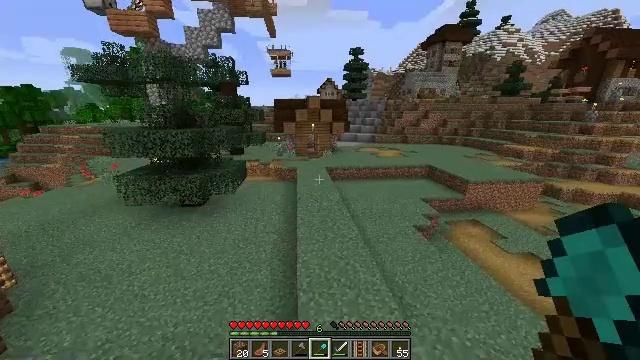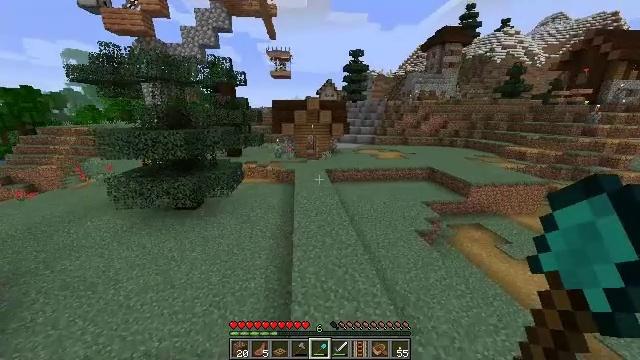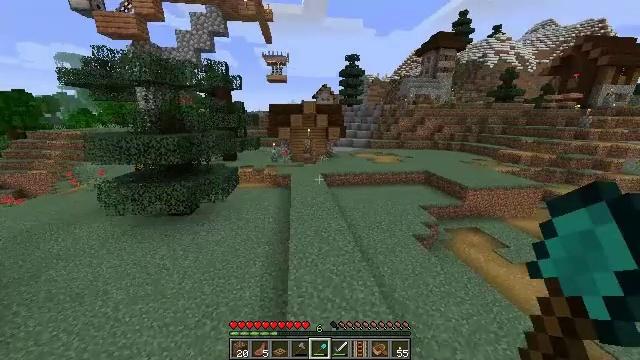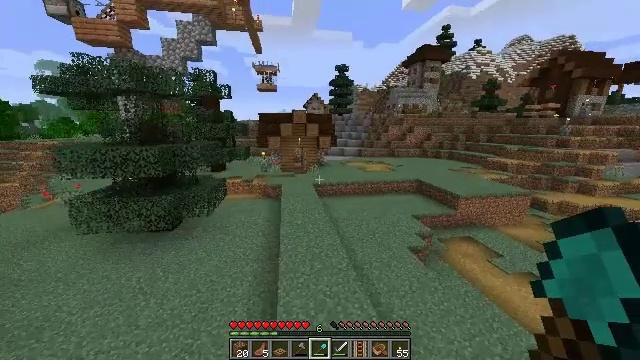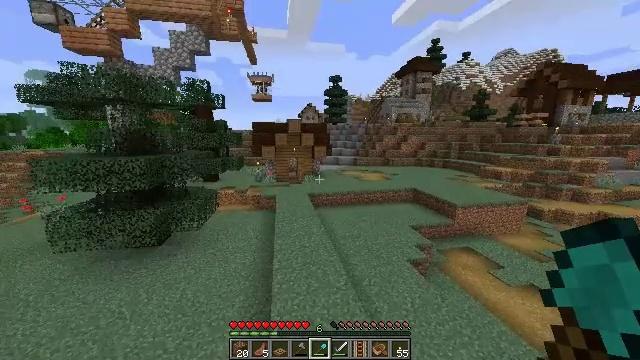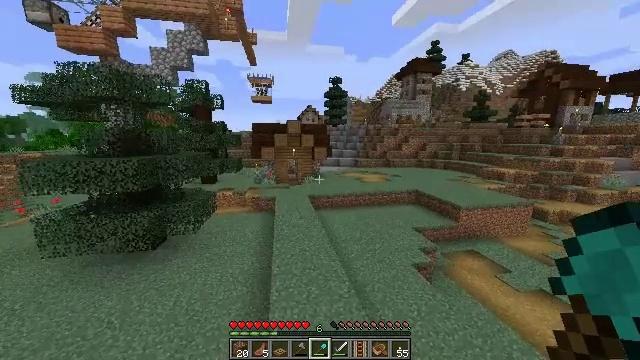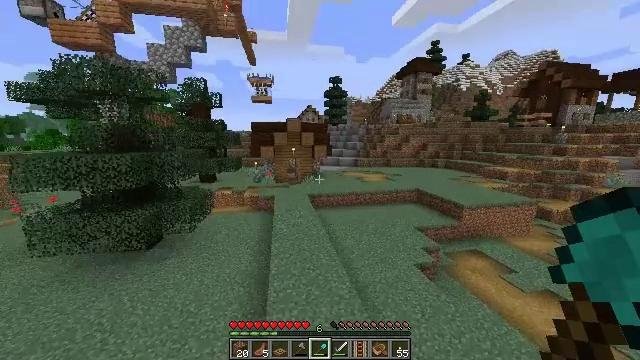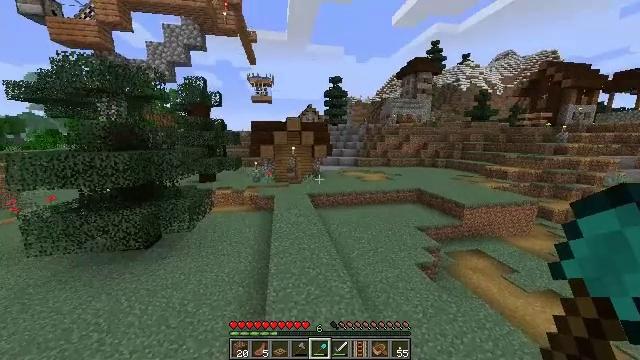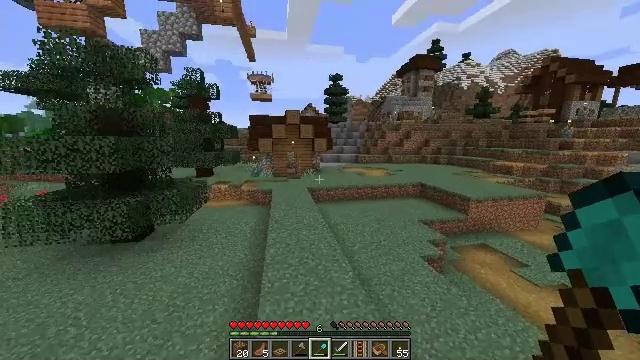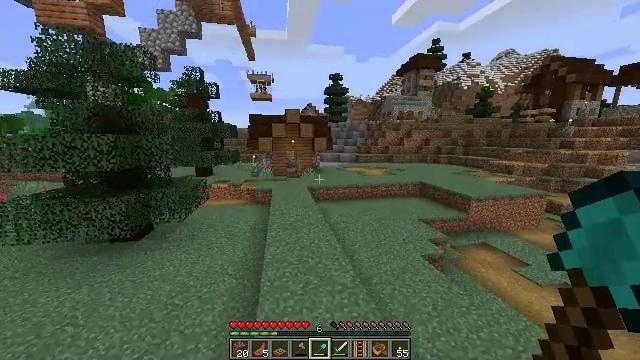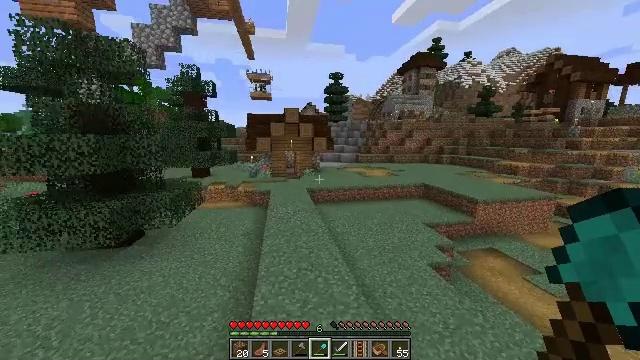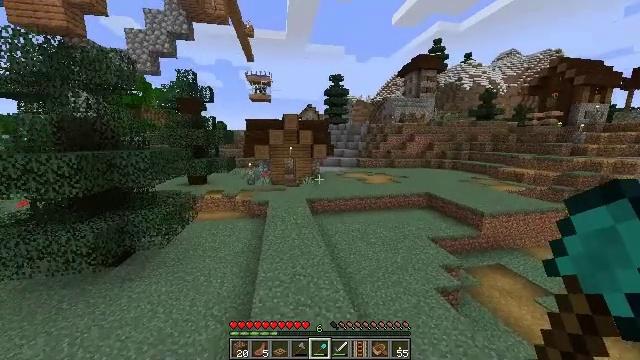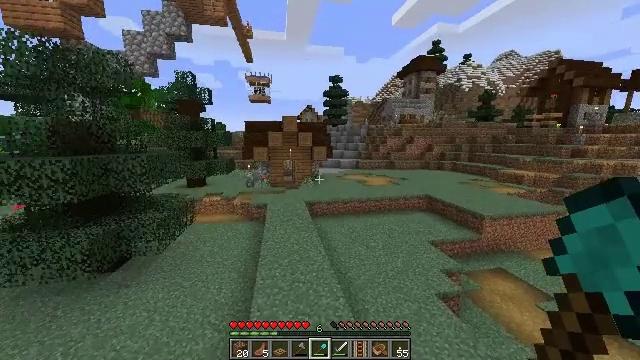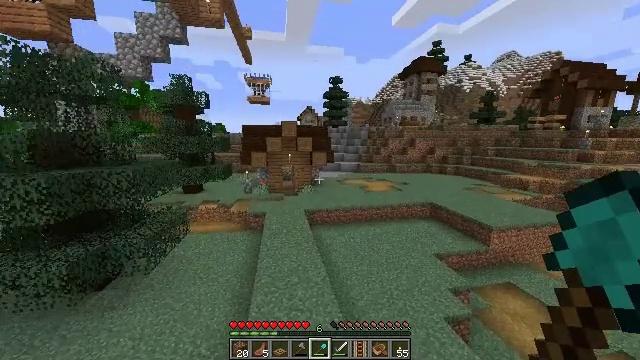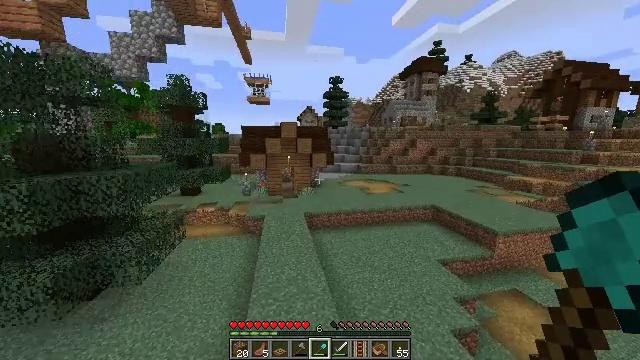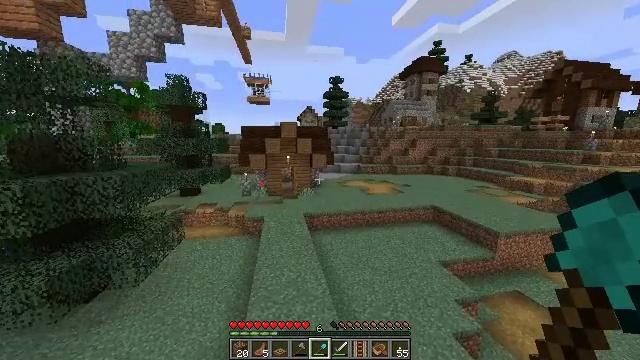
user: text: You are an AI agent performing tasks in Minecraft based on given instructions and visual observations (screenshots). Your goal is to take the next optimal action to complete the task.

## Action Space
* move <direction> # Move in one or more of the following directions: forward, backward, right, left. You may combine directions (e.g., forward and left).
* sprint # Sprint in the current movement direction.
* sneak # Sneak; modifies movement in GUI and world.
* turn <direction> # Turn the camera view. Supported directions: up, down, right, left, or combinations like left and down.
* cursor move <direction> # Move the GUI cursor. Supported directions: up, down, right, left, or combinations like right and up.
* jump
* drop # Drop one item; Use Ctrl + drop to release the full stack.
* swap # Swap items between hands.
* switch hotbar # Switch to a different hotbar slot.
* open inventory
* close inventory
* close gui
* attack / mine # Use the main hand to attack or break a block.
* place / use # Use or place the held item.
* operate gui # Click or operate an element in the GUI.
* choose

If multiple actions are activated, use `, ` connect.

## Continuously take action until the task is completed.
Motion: motion action
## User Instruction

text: Remove the jungle slab block.
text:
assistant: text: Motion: move forward, sprint
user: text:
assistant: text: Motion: move forward, sprint, turn up
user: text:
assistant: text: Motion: move forward, sprint, turn right and up
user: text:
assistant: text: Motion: move forward, turn right and up
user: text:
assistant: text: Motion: move forward
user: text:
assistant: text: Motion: move forward
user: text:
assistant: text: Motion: move forward
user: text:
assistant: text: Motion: move forward
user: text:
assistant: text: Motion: move forward
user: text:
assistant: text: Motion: move forward, jump
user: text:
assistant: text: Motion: move forward, jump
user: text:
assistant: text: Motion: move forward, jump
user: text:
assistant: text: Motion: move forward, jump
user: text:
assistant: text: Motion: move forward, jump
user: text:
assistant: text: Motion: move forward, jump
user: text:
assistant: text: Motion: move forward, jump
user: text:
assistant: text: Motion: move forward, turn right, jump
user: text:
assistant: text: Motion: move forward, turn right, jump
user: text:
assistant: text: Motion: move forward, turn right, jump
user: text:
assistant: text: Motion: move forward, turn right, jump
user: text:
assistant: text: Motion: move forward, turn right and down, jump
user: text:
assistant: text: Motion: move forward, sprint, turn right, jump
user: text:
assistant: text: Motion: move forward, sprint, turn right, jump
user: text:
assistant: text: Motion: move forward, sprint, jump
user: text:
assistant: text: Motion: move forward, sprint, jump
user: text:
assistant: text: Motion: move forward, jump
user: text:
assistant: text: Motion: move forward, jump
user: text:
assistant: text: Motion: move forward, jump
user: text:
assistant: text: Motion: move forward, jump
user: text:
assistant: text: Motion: move forward, jump